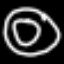
Label: donut